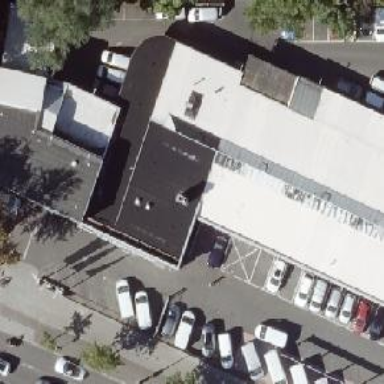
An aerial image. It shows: Car repair shop.